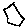
Label: hexagon